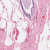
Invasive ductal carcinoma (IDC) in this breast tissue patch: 0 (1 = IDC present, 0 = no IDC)